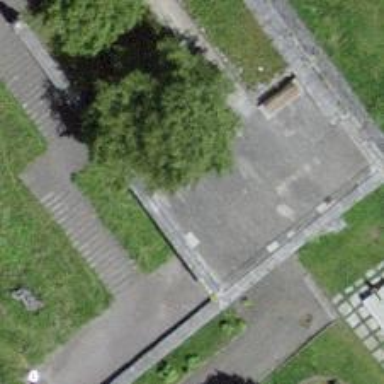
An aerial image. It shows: Bench.